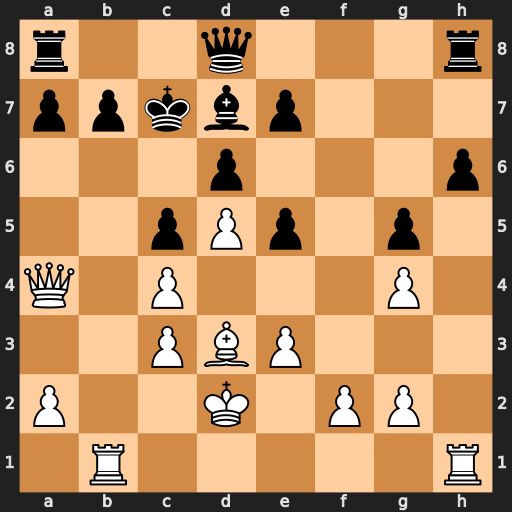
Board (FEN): r2q3r/ppkbp3/3p3p/2pPp1p1/Q1P3P1/2PBP3/P2K1PP1/1R5R
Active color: w
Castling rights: -
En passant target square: -
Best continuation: Rxb7+ Kxb7 Rb1+